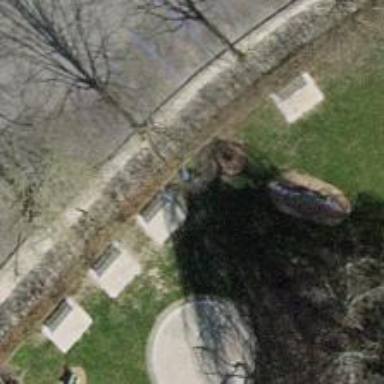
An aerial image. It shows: Blue bench.